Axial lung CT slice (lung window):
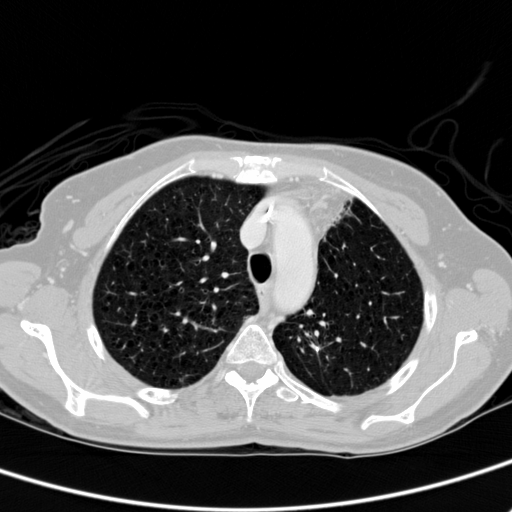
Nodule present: no